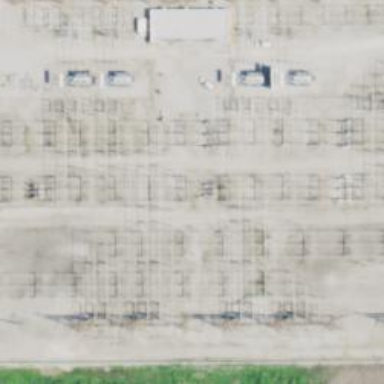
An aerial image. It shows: Switch used for power control.